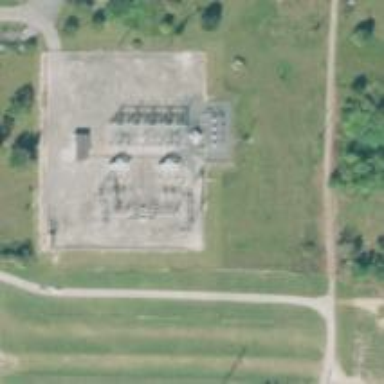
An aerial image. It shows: Switch for power supply.